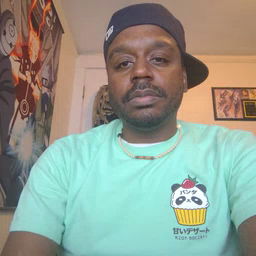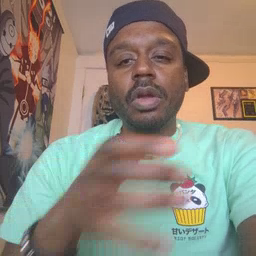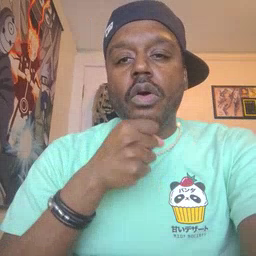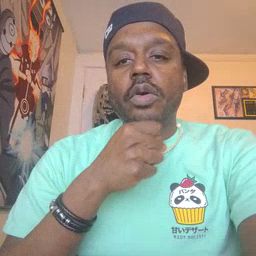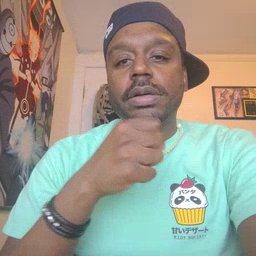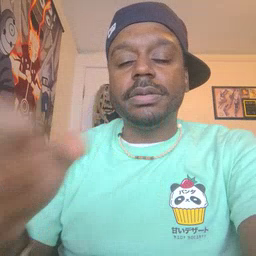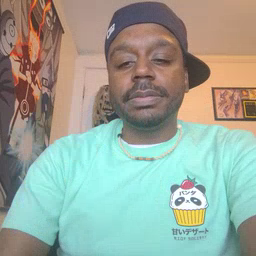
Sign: orange